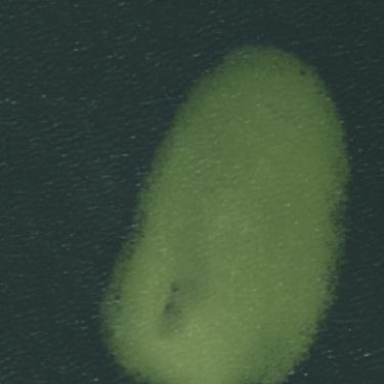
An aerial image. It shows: Islet.